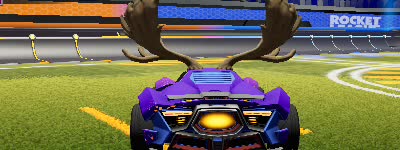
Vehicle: werewolf